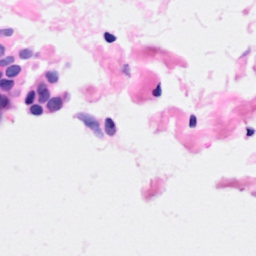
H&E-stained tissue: Breast